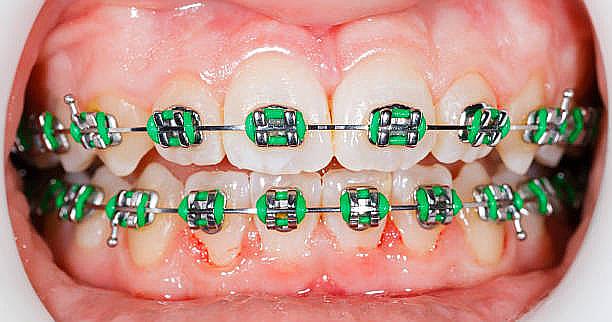
Condition: Gingivitis